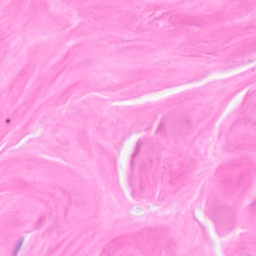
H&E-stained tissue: Breast